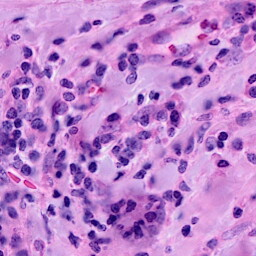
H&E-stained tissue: Breast